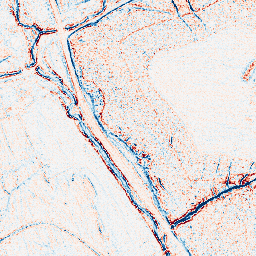
Category: edge_preserving
Decomposition family: bilateral
Decomposition parameters: d: 5
sigma_color: 100
sigma_space: 75
Upsampling method: nearest
Upsampling parameters: scale: 2
Upsampling scale: 2